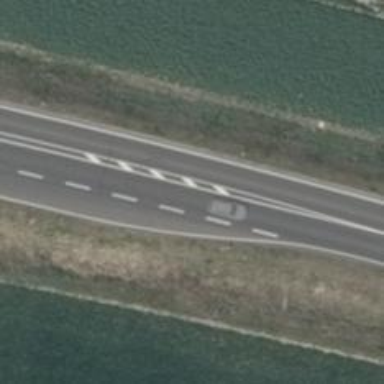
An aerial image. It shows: Primary highway.